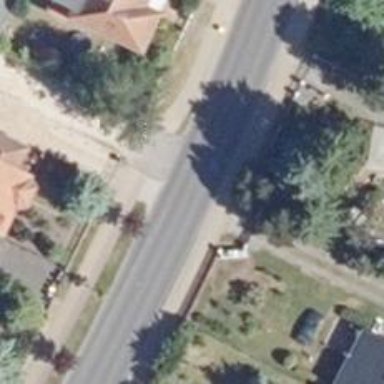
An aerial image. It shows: Secondary road with asphalt surface.